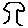
Label: tree